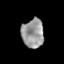
Tissue: prostate
Cell type: Myeloid cells
Senescence score: 0.3046
Nuclear area (px): 623
Mean DAPI intensity: 153.075